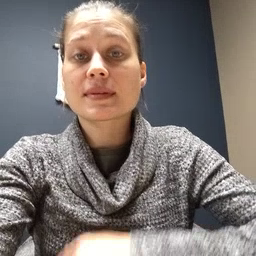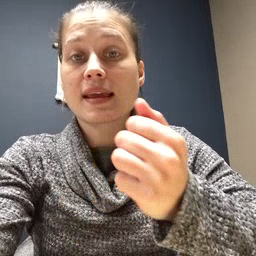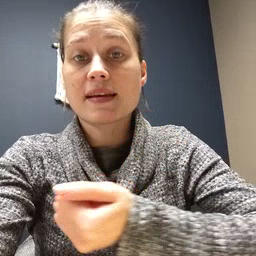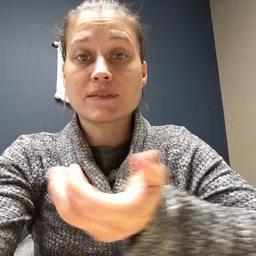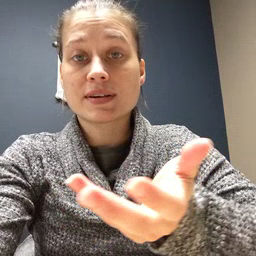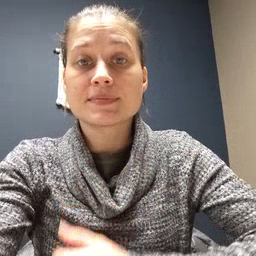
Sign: every